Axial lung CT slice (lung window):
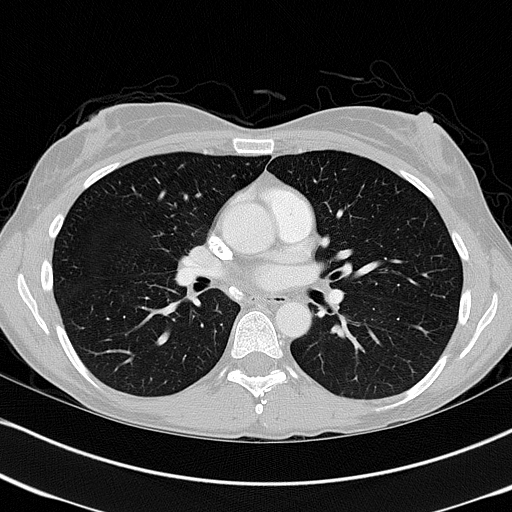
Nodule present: no